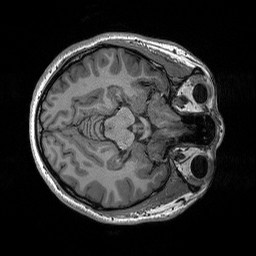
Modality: T1w
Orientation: axial
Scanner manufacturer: siemens
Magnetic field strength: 3 T
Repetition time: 2.3 s
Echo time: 0.00298 s